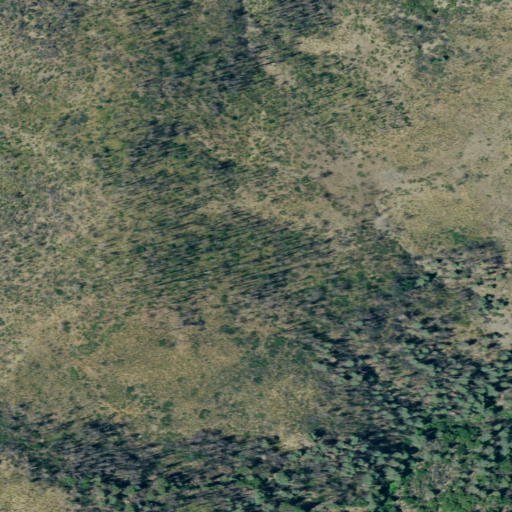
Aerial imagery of ridge(s) in California named Soapstone Ridge containing shrub and grassland